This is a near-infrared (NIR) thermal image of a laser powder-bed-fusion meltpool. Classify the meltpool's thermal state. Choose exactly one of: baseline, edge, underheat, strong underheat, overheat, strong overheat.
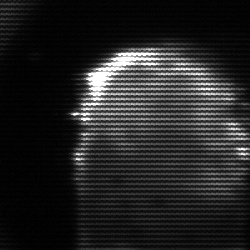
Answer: baseline